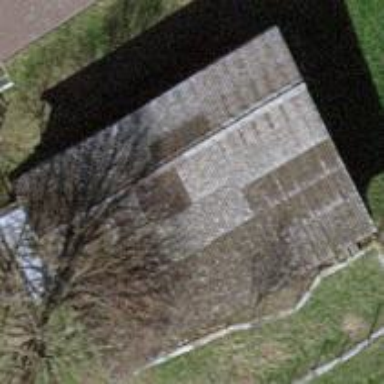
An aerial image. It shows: Building with gabled roof made of eternit material.